Field crop: maize
Growth stage: 2
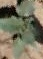
Species: datura